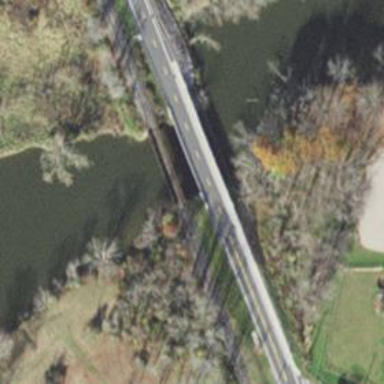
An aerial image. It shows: Railway bridge.